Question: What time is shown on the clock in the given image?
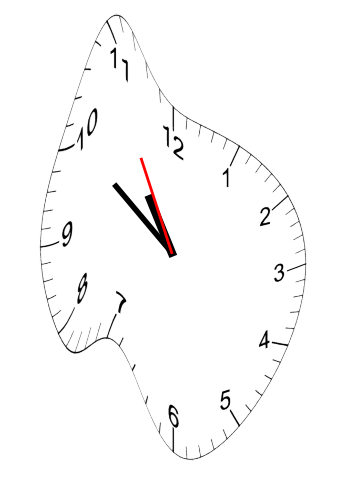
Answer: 10:50:55